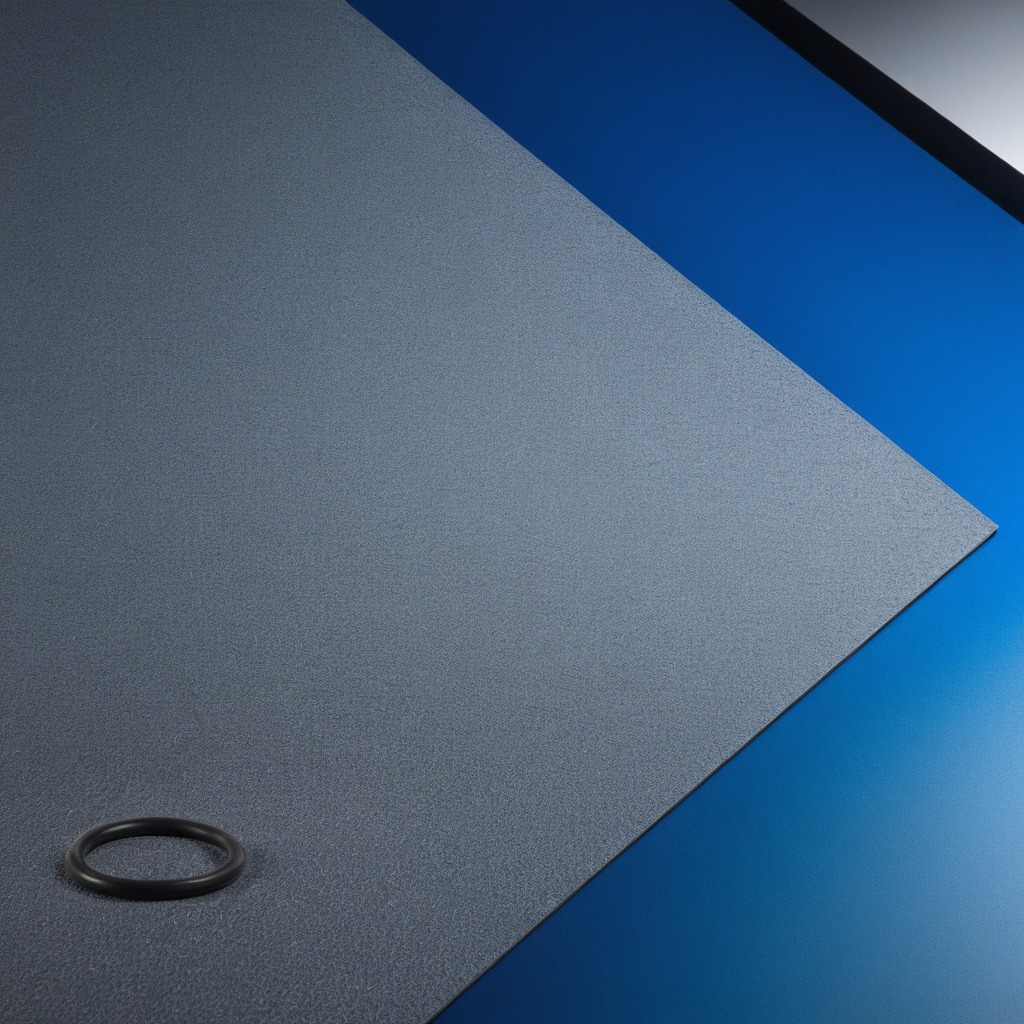
A rubber O-ring lying on the granite tabletop